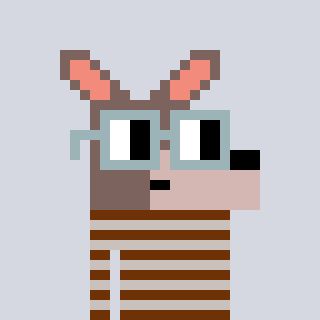
a pixel art character with square dark gray glasses, a kangaroo-shaped head and a foggrey-colored body on a cool background